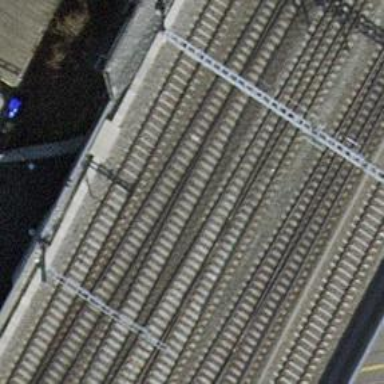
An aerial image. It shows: Single-track railway bridge with contact lines for electrification.